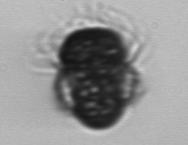
Label: Mesodinium